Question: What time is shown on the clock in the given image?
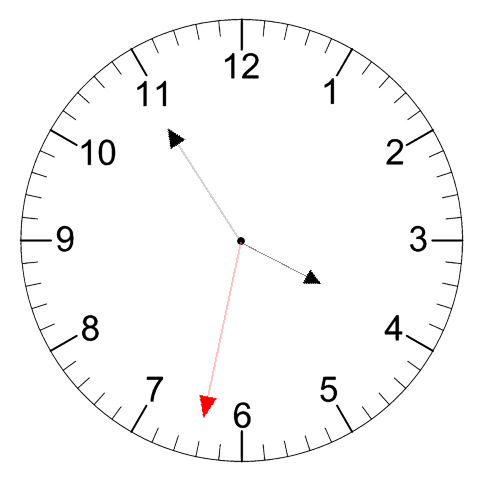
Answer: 03:54:32